Question: I will be referencing the below picture:

I seek to split up the FirstValue Column into the two columns right of it; however, I want to split the columns based off the Parameter column. When the Parameter value is odd, I want to copy the values only to the OtherValue1 column. When the Parameter value is even, I want to copy the values only to the OtherValue2 column. After reading forums and trying excel's "Text to Columns" feature, I am unable to find a solution.
Is there a way implement this using VBA?
*Note: The worksheet is actually about 10,000 rows long, so speed would also be helpful.
:
Here is the code I have so far. I am getting Object errors in this line of code: '.Cells(2, MF1Col).Formula = "=IF(MOD(paraformula,2)=1,WTRfor,"")"'
'''
Dim rw As Worksheet
Dim secondCell, MF1Cell, MF2Cell, paraCell, MF1formula, MF2formula, paraformula, WTRfor As Range
Dim secondCol As Long, MF1Col As Long, MF2Col As Long, paraCol As Long
Set rw = ActiveSheet
With rw
Set secondCell = .Rows(1).Find("FirstValue")
' Check if the column with "FirstValue" is found
'Insert Two Columns after FirstValue
If Not secondCell Is Nothing Then
secondCol = secondCell.Column
.Columns(secondCol + 1).EntireColumn.Insert
.Columns(secondCol + 2).EntireColumn.Insert
.Cells(1, secondCol + 1).Value = "OtherValue1"
.Cells(1, secondCol + 2).Value = "OtherValue2"
.Activate
Set MF1Cell = .Rows(1).Find("OtherValue1")
MF1Col = MF1Cell.Column
Set MF2Cell = .Rows(1).Find("OtherValue2")
MF2Col = MF2Cell.Column
Set paraCell = .Rows(1).Find("Parameter")
paraCol = paraCell.Column
Set paraformula = Range(.Cells(2, paraCol).Address(RowAbsolute:=False, ColumnAbsolute:=False))
Set MF1formula = Range(.Cells(2, MF1Col).Address(RowAbsolute:=False, ColumnAbsolute:=False))
Set WTRfor = Range(.Cells(2, secondCol).Address(RowAbsolute:=False, ColumnAbsolute:=False))
.Cells(2, MF1Col).Formula = "=IF(MOD(" & paraformula & ",2)=1," & WTRfor & ","""")"
Range(.Cells(2, MF1Col).Address).Select
Range(Selection, Selection.End(xlDown)).Select
Selection.Copy
ActiveSheet.Paste
Set MF2formula = Range(.Cells(2, MF2Col).Address(RowAbsolute:=False, ColumnAbsolute:=False))
.Cells(2, MF2Col).Formula = "=IF(MOD(" & paraformula & ",2)=0," & WTRfor & ","""")"
Range(.Cells(2, MF2Col).Address).Select
Range(Selection, Selection.End(xlDown)).Select
Selection.Copy
ActiveSheet.Paste
End If
End With
'''
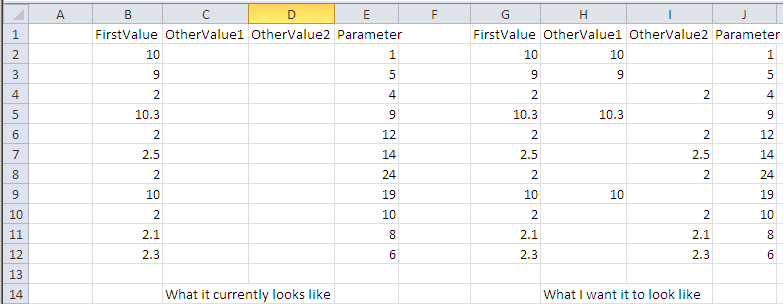
Answer: in C2, '=IF(MOD(E2,2)=1,B2,"")'
in D2, '=IF(MOD(E2,2)=0,B2,"")'
copy these down to the end of your data
assuming the same format (Data,Col1,Col2,Parameter), but using relative addressing
Column 1: '=IF(MOD(OFFSET(C2,0,2),2)=1,OFFSET(C2,0,-1),"")'
Column 2: '=IF(MOD(OFFSET(D2,0,1),2)=0,OFFSET(D2,0,-2),"")'
again, copy and paste - once you have the first one correct, excel will adjust the formula for the current cell